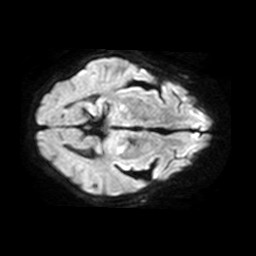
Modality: TRACE
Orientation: axial
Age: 83
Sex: female
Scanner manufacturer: philips
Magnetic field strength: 1.5 T
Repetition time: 4.62 s
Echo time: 0.07843 s